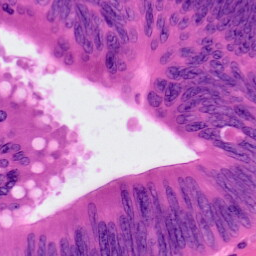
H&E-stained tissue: Colon